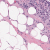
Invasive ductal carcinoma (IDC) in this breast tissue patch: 1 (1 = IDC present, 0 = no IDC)